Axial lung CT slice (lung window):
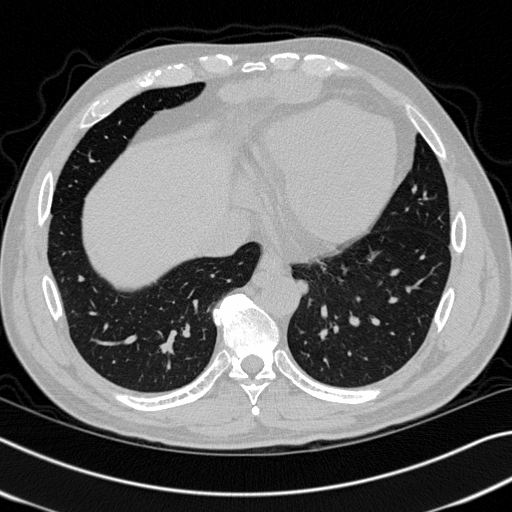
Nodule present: yes
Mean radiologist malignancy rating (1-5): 3.333